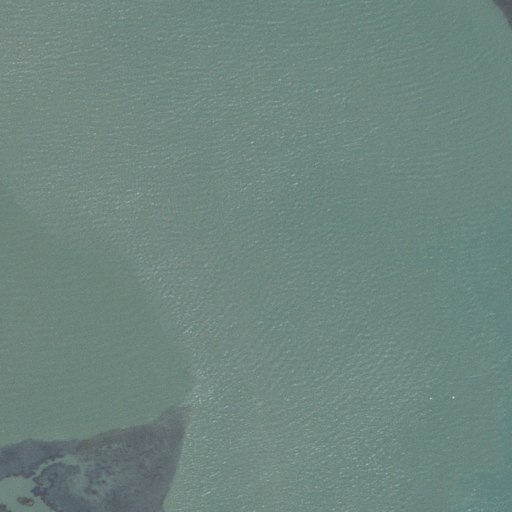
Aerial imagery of cape in North Carolina named Steep Point containing open water and herbaceous wetlands